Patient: sex M, age 57
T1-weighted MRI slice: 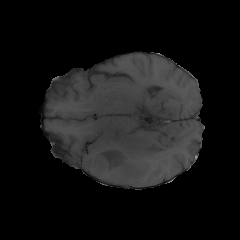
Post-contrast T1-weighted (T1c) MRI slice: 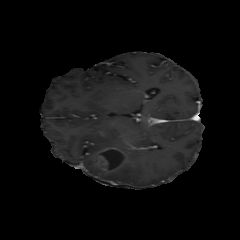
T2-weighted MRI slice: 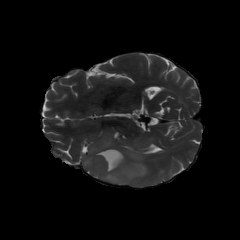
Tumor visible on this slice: yes
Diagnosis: Glioblastoma, IDH-wildtype
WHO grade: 4